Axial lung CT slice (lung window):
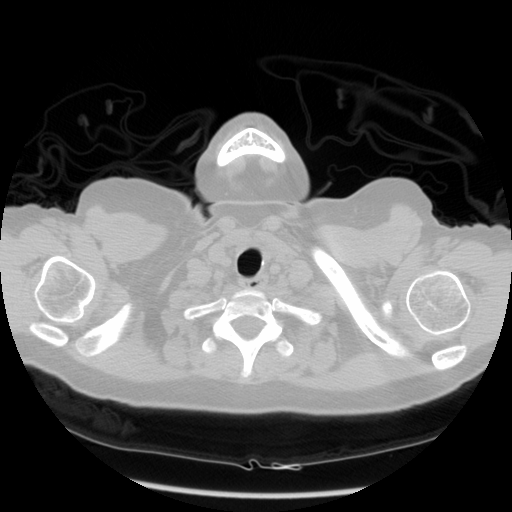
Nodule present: no